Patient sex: M
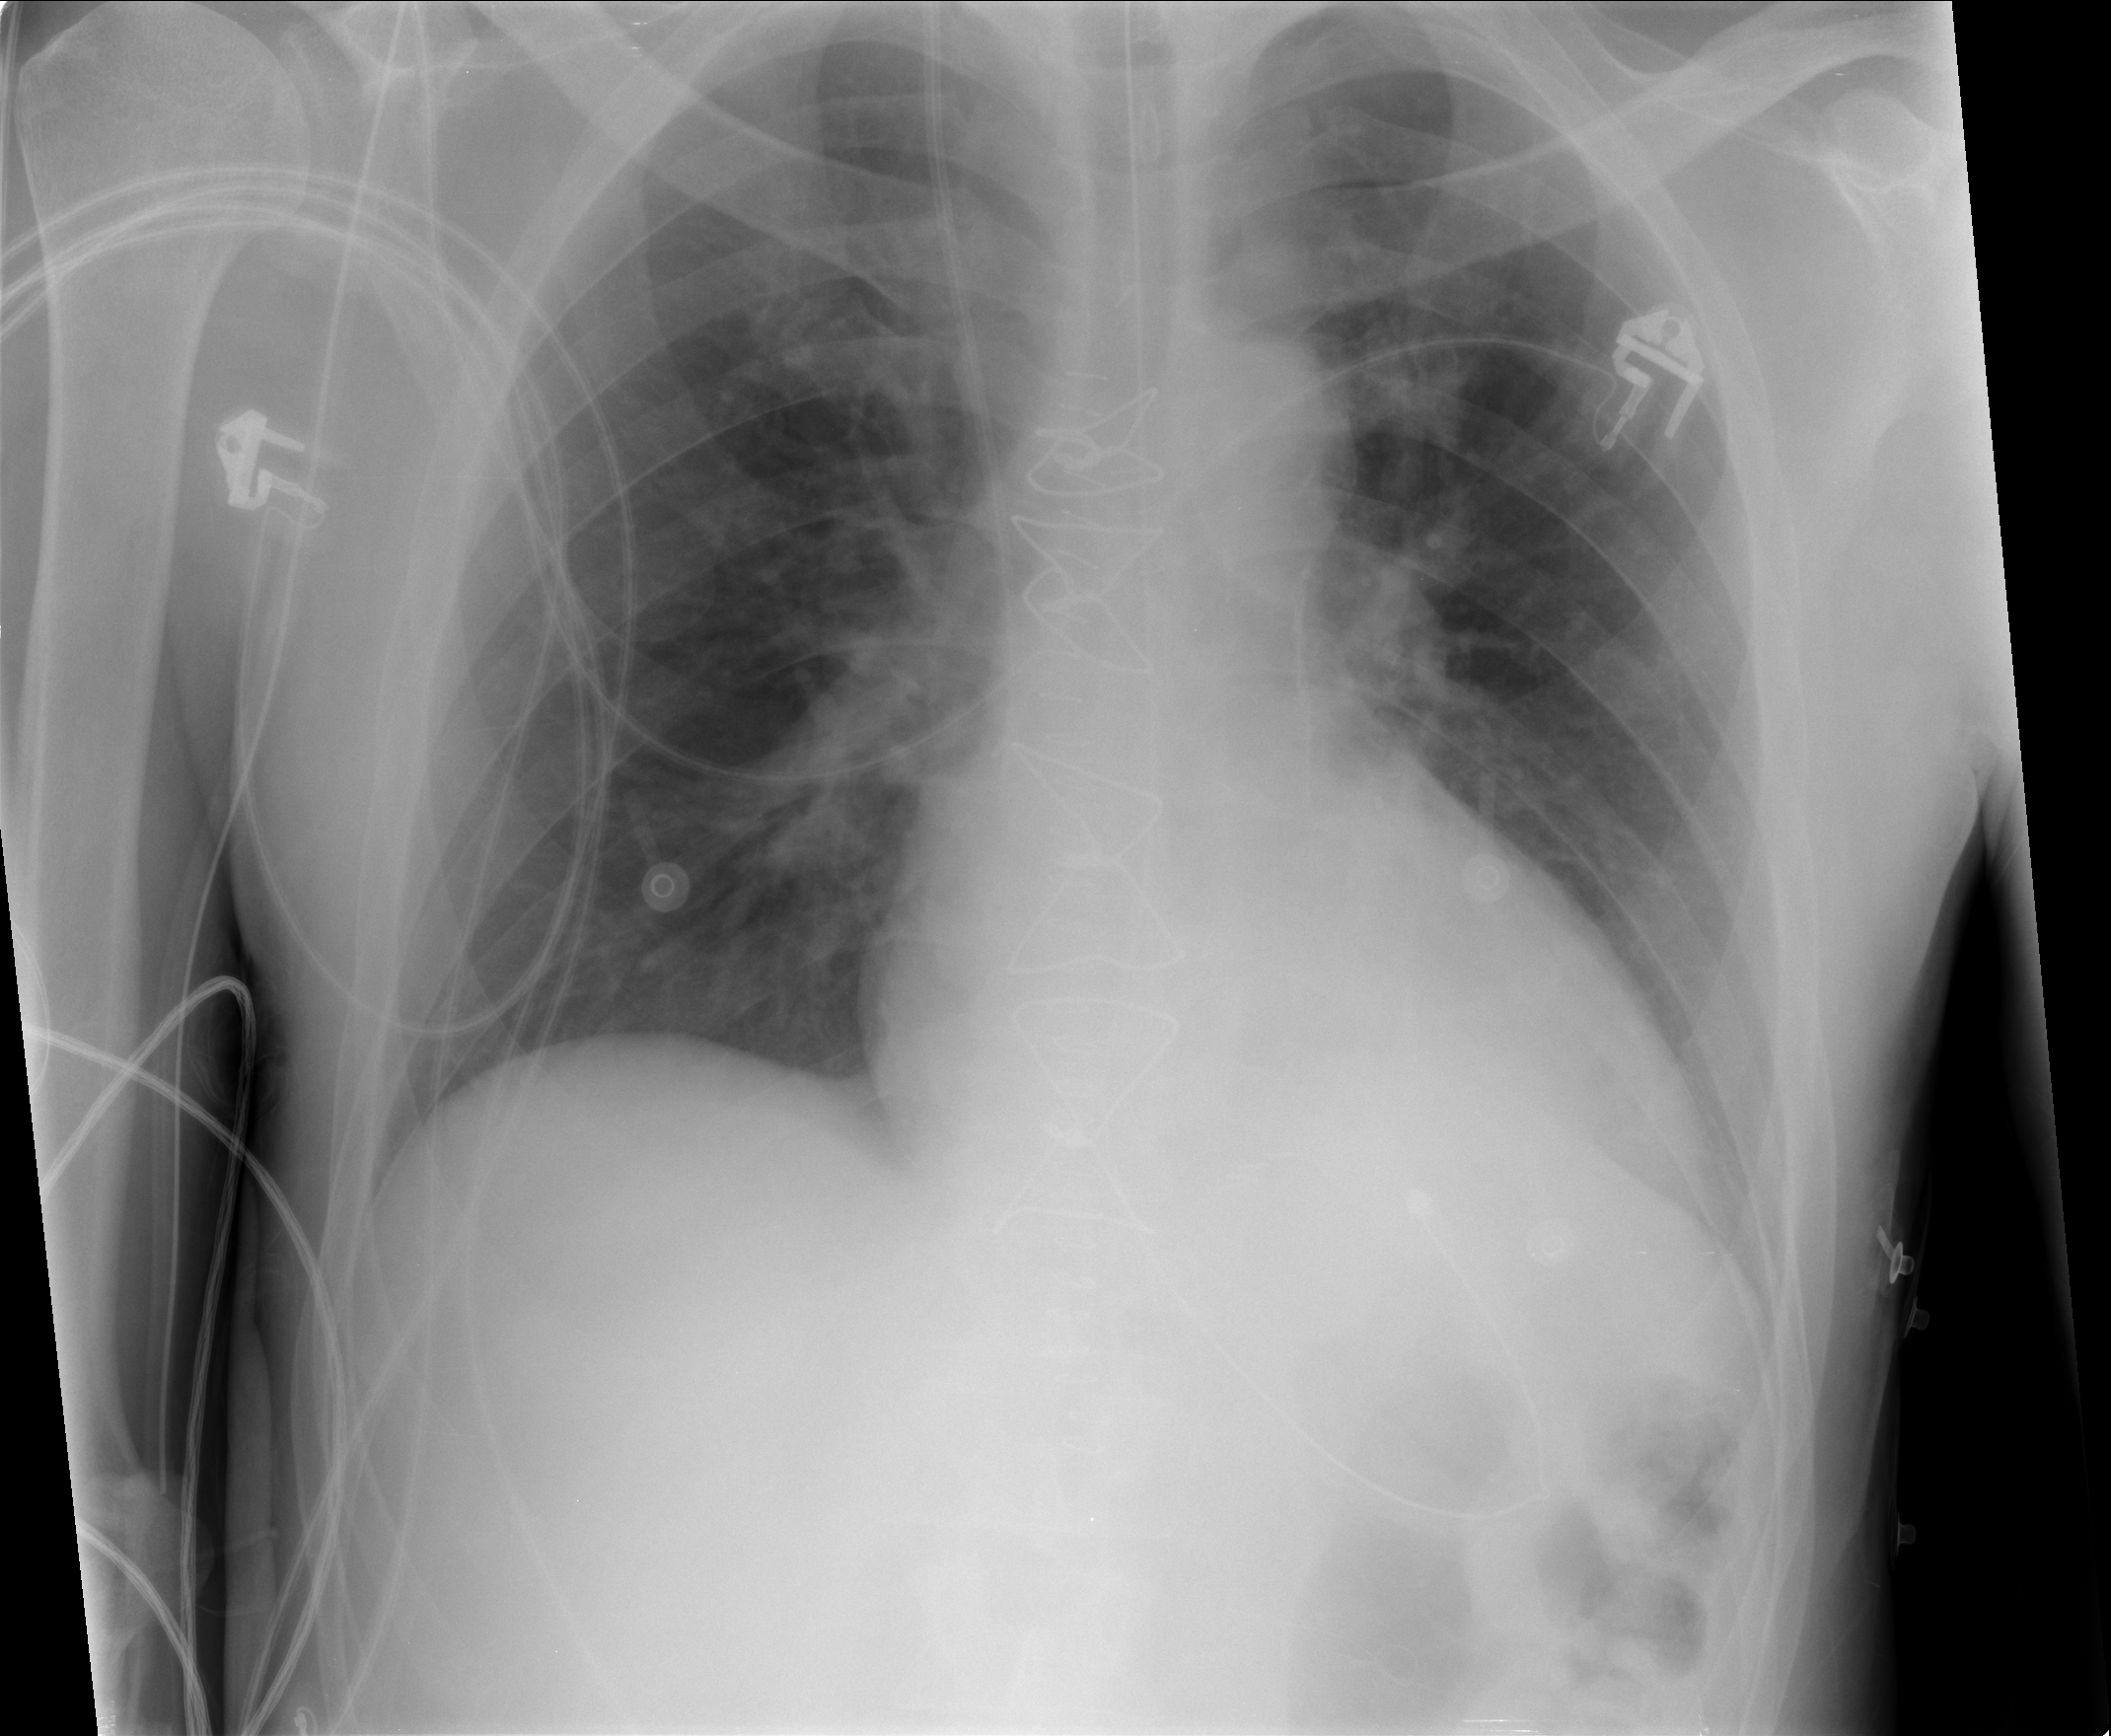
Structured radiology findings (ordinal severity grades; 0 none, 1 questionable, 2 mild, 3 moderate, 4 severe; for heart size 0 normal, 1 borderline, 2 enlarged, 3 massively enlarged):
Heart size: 0
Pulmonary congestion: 1
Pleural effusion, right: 0
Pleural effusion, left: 0
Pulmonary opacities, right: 0
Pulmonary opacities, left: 0
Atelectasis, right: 0
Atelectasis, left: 2